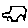
Label: car